八年级 · 画法几何学
如图,菱形$ABCD$中,$E、F$分别是$BC、CD$的中点,过点$E$作$EGperpAD$于$G$,连接$GF$.若$angle$$A=80^{circ}$,则$angleDGF$的度数为$50^{circ}$
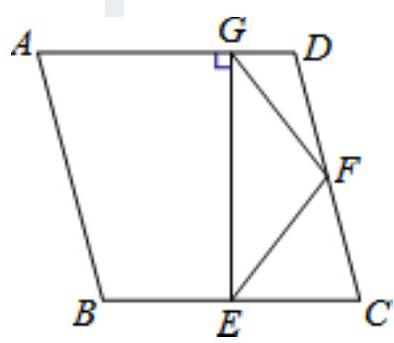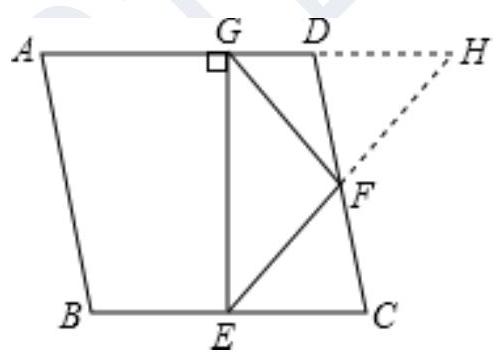
答案: 延长$AD、EF$相交于点$H$,根据线段中点定义可得$CF=DF$,根据两直线平行,内错角相等可得$angleH=angleCEF$,然后利用“角角边”证明$triangleCEF$和$triangleDHF$全等,根据全等三角形对应边相等可得$EF=FH$,再根据直角三角形斜边上的中线等于斜边的一半可得$GF=FH$,根据等边对等角可得$angleDGF=angleH$,根据菱形的性质求出$angleC=angleA,CE=CF$,然后根据等腰三角形两底角相等求出$angleCEF$,从而得解.【解析】解：如图,延长$AD、EF$相交于点$H$,$becauseF$是$CD$的中点,$thereforeCF=DF$,$because$菱形对边$AD//BC$,$thereforeangleH=angleCEF$,在$triangleCEF$和$triangleDHF$中,$left{begin{array}{l}angle{H}=angle{CEF}angle{CFE}=angle{DFH},{CF}={DF}end{array}right.$$thereforetriangleCEFcongtriangleDHF(AAS)$,$thereforeEF=FH$,$becauseEGperpAD$$thereforeGF=FH$,$thereforeangleDGF=angleH$,$because$四边形$ABCD$是菱形,$thereforeangleC=angleA=80^{circ}$$because$菱形$ABCD$中,$E、F$分别是$BC、CD$的中点,$thereforeCE=CF$,在$triangleCEF$中,$angleCEF=frac{1}{2}left(180^{circ}-80^{circ}right)=50^{circ}$,$thereforeangleDGF=angleH=angleCEF=50^{circ}$.故答案为:$50^{circ}$.【点睛】本题考查了菱形的性质,全等三角形的判定与性质,直角三角形斜边上的中线等于斜边的一半的性质,作辅助线构造出全等三角形和直角三角形是解题的关键,也是本题的难点.